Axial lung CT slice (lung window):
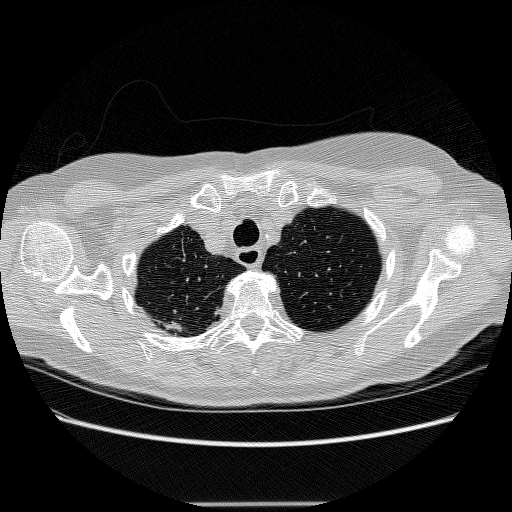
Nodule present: no